Echo time (TE): 2.1 ms
Repetition time (TR): 4.2 ms
Flip angle: 110 degrees
Bandwidth: 725 Hz
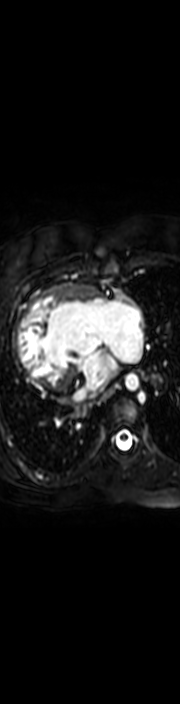
Patient age (years): 12
Disease severity: severe
Diagnoses: DORV|Glenn|SuperoinferiorVentricles|VSD
Cardiac structures present: LV (left ventricle), RV (right ventricle), LA (left atrium), RA (right atrium), AO (aorta), PA (pulmonary artery), SVC (superior vena cava), IVC (inferior vena cava)